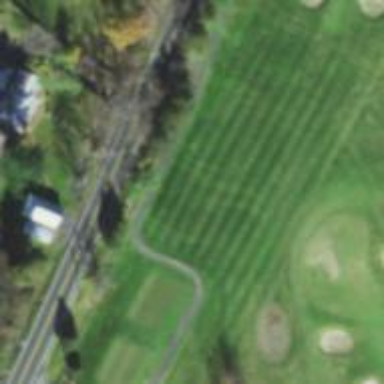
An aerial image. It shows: Path for golf carts.